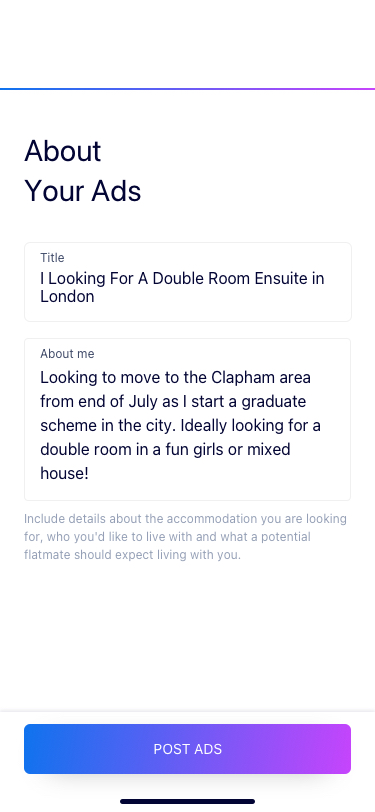
Text in this UI design:
About
Your Ads

Looking to move to the Clapham area from end of July as I start a graduate scheme in the city. Ideally looking for a double room in a fun girls or mixed house!
About me
Include details about the accommodation you are looking for, who you'd like to live with and what a potential flatmate should expect living with you.